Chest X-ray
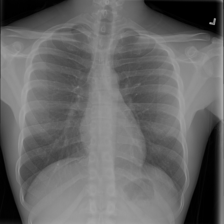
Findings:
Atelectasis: negative
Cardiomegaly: negative
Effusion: negative
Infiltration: negative
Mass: negative
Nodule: negative
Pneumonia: negative
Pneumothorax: negative
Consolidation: negative
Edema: negative
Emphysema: negative
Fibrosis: negative
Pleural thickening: negative
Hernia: negative